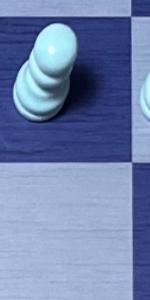
Label: Empty